Aerial crown-view tile of a tropical tree (Barro Colorado Island, Panama), acquired 20240918:
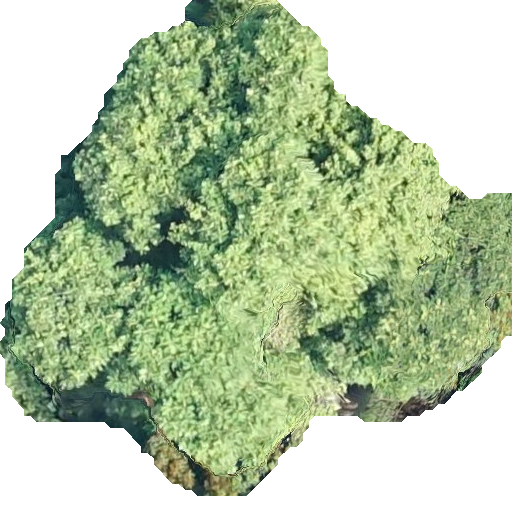
Species: Dipteryx oleifera
GBIF accepted scientific name: Dipteryx oleifera
Crown area: 265.728 m²